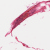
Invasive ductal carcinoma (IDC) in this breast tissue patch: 0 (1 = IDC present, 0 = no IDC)